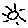
Label: sun